Field crop: maize
Growth stage: 2
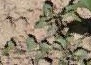
Species: convolvulus